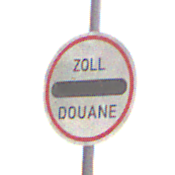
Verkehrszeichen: Zollstelle
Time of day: MorningAfternoon
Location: Outdoor (Nature)
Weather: Overcast
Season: NotSpecified
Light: Natural